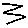
Label: zigzag